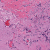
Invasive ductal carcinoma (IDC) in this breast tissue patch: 1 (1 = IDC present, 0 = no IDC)